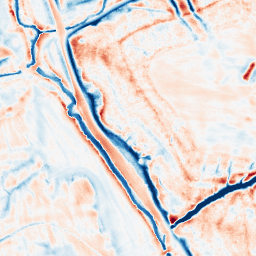
Category: edge_preserving
Decomposition family: bilateral
Decomposition parameters: d: 21
sigma_color: 25
sigma_space: 100
Upsampling method: bicubic_16x
Upsampling parameters: scale: 16
Upsampling scale: 16